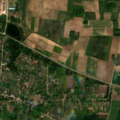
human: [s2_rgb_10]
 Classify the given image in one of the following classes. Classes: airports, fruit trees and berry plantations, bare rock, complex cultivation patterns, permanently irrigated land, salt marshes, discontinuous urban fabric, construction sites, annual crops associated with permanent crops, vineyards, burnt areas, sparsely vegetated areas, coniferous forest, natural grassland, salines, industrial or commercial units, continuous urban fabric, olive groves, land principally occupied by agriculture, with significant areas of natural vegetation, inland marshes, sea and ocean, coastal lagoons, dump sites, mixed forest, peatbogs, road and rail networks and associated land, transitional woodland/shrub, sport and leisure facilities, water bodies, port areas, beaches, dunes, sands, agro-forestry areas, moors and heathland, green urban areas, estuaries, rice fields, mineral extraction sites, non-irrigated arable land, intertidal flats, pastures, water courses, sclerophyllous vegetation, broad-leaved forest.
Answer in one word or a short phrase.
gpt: discontinuous urban fabric, non-irrigated arable land, complex cultivation patterns